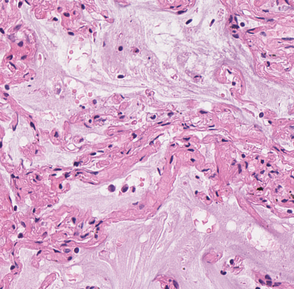
Tumor epithelial tissue: no
Tumor-associated stroma tissue: no
Normal tissue: yes